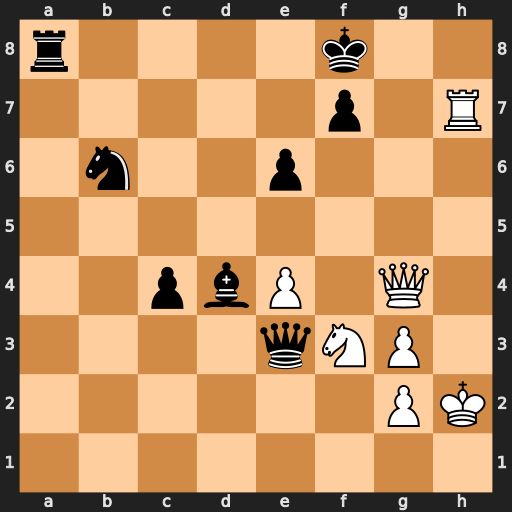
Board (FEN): r4k2/5p1R/1n2p3/8/2pbP1Q1/4qNP1/6PK/8
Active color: w
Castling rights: -
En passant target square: -
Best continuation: Nxd4 Qxd4 Qf4